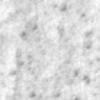
Label: no_change